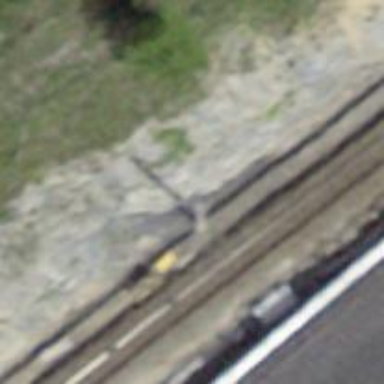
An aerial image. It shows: Power pole.